Aerial crown-view tile of a tropical tree (Barro Colorado Island, Panama), acquired 20241014:
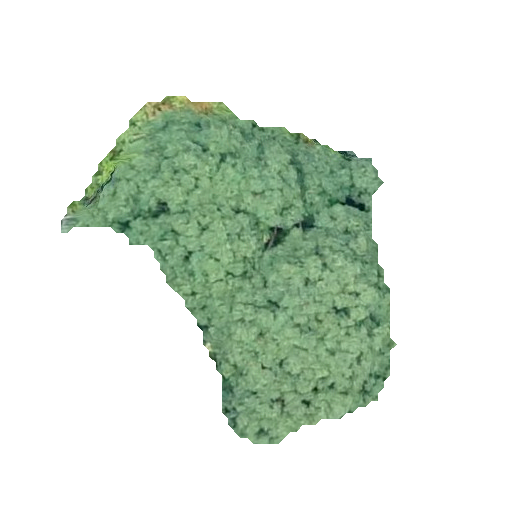
Species: Tabebuia rosea
GBIF accepted scientific name: Tabebuia rosea
Crown area: 103.676 m²